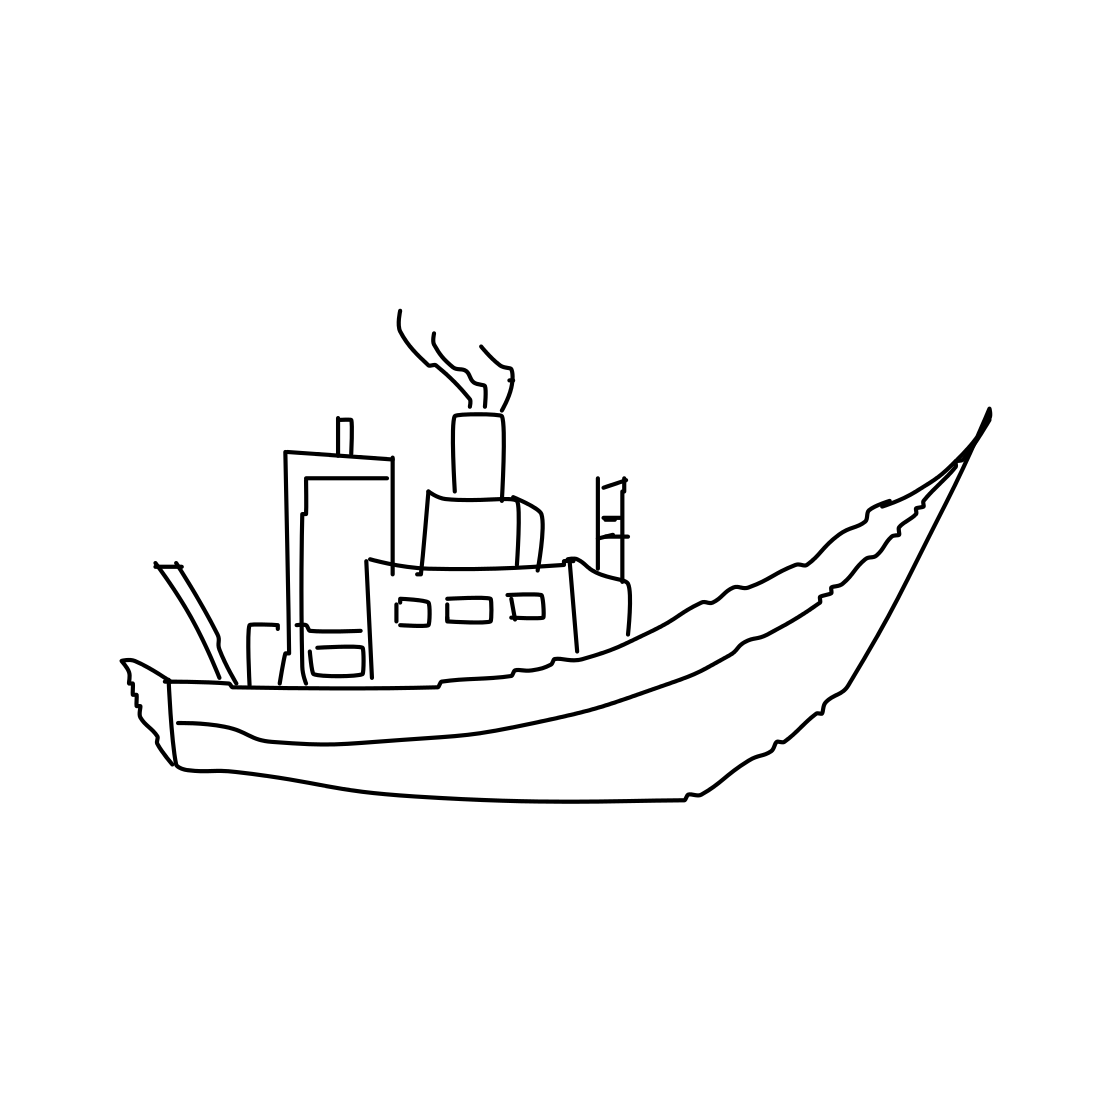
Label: ship